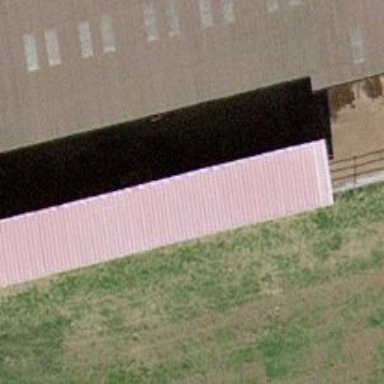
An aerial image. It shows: Roof with skillion shape oriented along one direction.